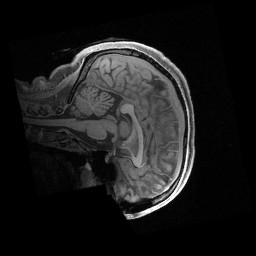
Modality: T1w
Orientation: sagittal
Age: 25
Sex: female
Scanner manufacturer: siemens
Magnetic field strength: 3 T
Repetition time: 2.4 s
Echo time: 0.00222 s